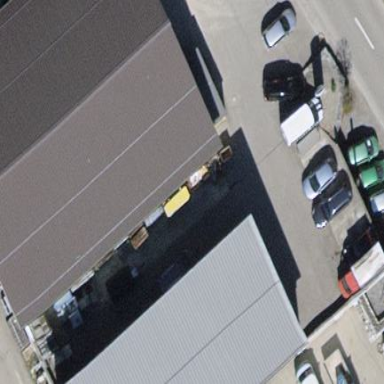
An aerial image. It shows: Industrial building.